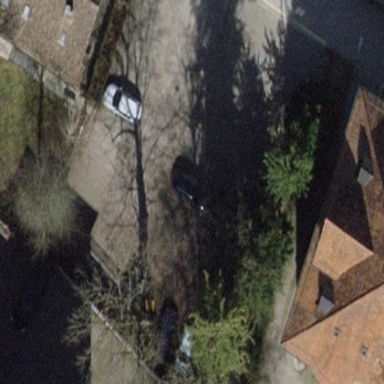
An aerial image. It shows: Parking area with fine gravel surface.